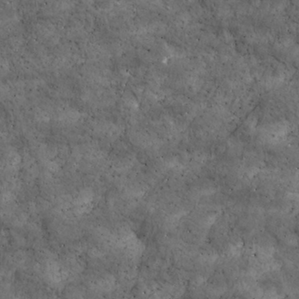
Label: non_frost